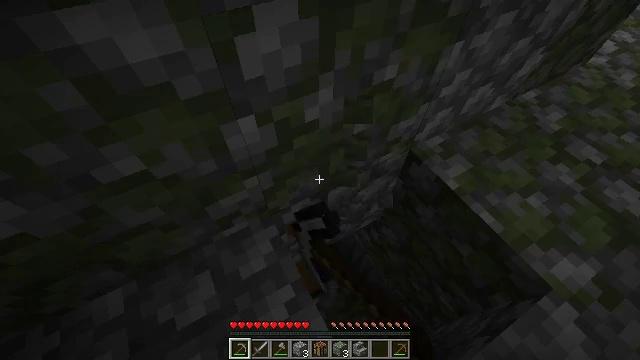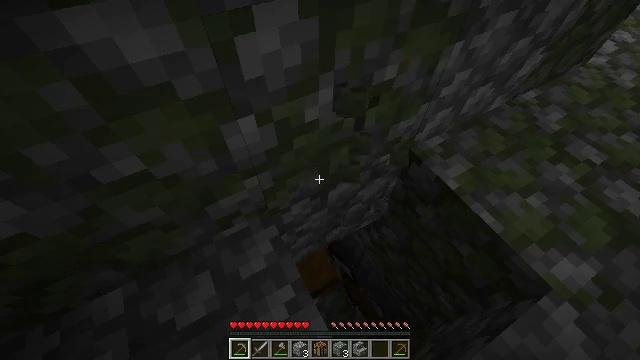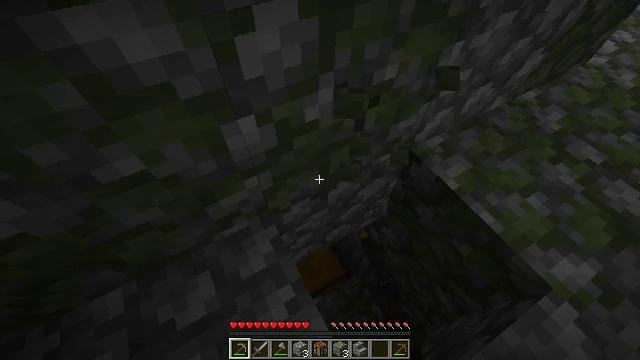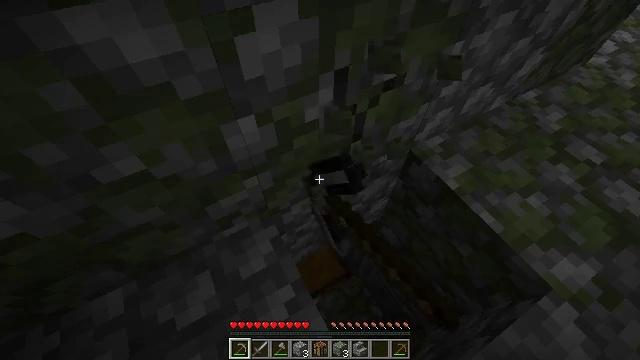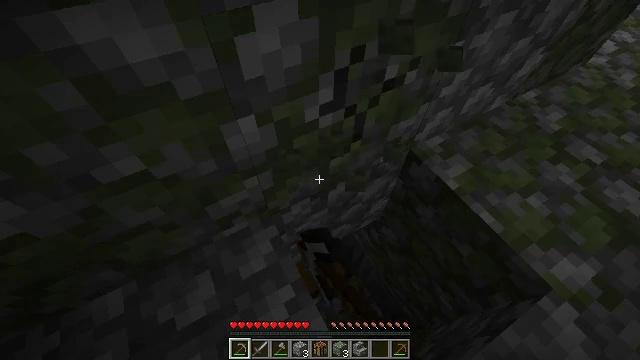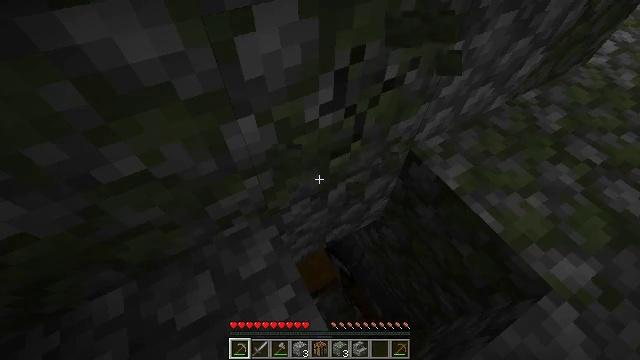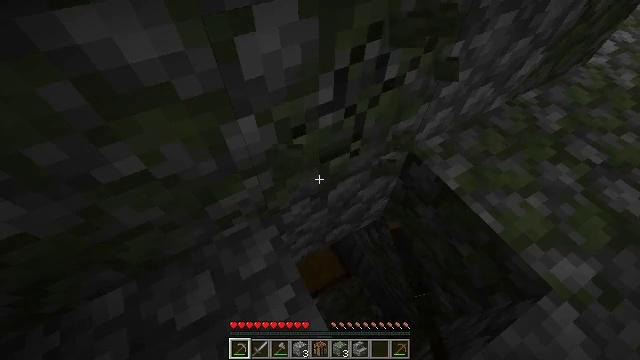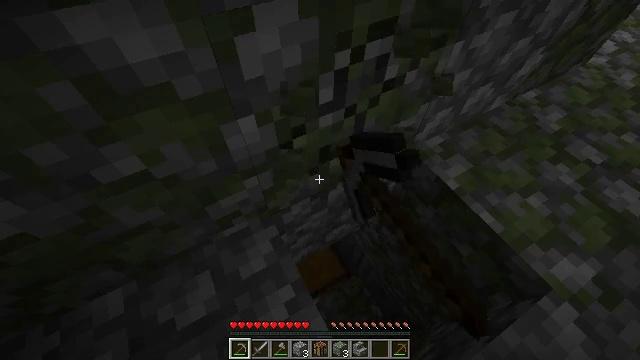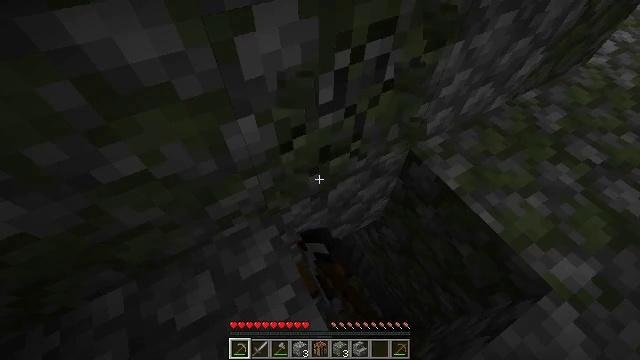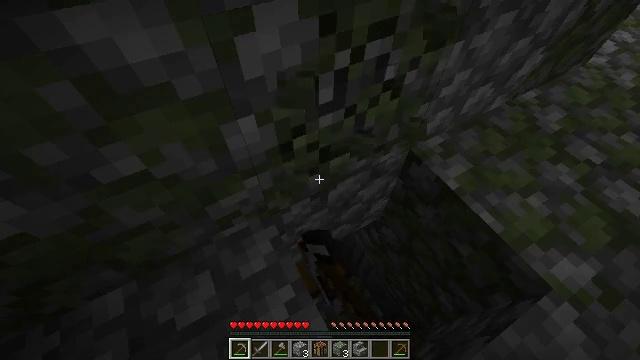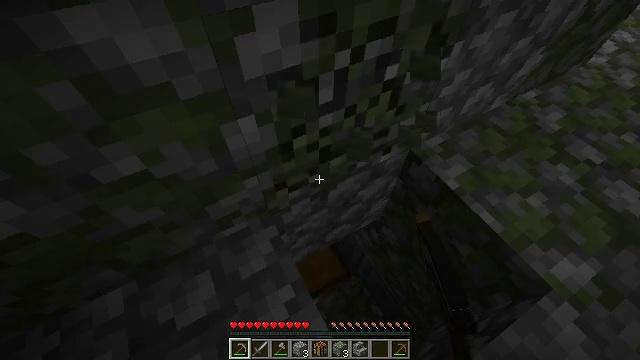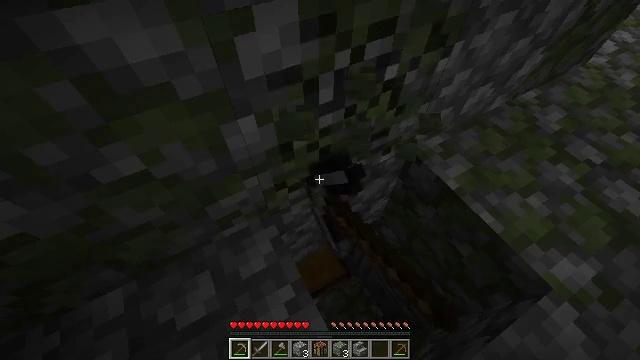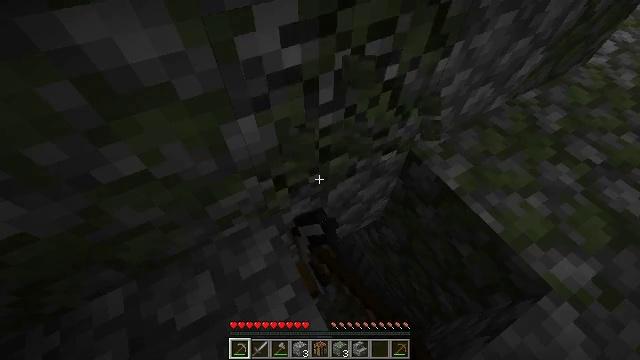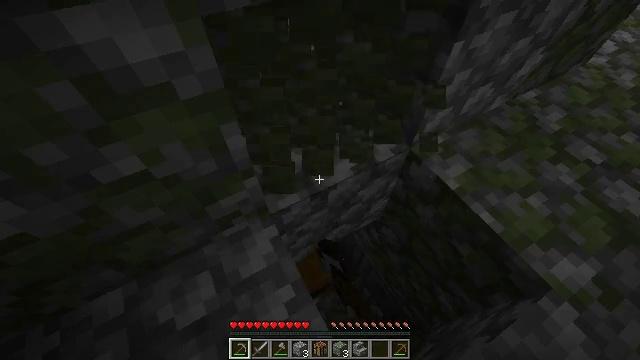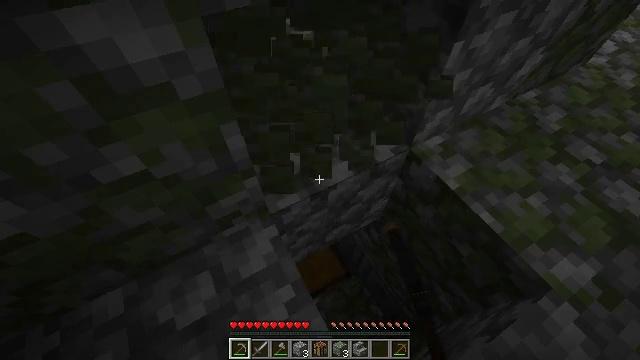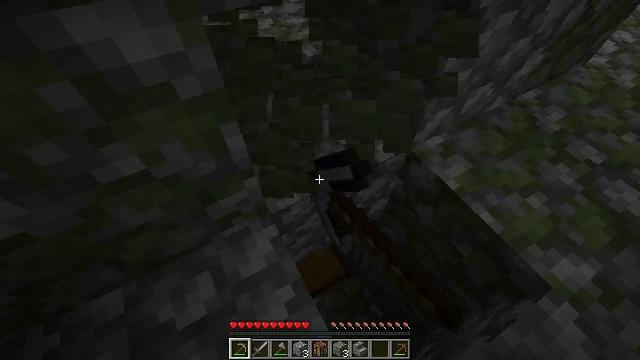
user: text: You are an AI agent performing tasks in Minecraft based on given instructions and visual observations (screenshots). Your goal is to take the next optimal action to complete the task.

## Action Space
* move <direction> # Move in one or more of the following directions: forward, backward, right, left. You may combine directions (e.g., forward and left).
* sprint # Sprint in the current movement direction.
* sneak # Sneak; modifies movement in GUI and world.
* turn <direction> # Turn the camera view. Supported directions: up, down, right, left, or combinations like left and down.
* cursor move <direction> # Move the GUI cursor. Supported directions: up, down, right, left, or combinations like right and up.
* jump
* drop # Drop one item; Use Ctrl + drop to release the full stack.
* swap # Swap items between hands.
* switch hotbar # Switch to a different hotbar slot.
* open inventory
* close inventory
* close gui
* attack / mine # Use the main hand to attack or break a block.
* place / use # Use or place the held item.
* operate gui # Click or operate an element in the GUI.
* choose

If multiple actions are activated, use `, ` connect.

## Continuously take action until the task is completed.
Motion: motion action
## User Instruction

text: Extract mossy cobblestone using a pickaxe.
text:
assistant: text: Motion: sneak, attack / mine
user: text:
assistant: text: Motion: sneak, attack / mine
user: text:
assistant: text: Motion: sneak, attack / mine
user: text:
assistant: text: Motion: sneak, attack / mine
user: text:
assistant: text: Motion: sneak, attack / mine
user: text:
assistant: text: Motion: sneak, attack / mine
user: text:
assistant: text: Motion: sneak, attack / mine
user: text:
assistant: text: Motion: sneak, attack / mine
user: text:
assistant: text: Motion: sneak, attack / mine
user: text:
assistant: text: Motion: sneak, attack / mine
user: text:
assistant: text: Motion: sneak, attack / mine
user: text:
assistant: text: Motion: sneak, attack / mine
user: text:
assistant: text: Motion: sneak, attack / mine
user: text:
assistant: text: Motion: sneak, attack / mine
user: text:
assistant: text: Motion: sneak, attack / mine
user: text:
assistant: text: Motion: sneak, attack / mine
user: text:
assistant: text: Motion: sneak, attack / mine
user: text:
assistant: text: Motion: sneak, attack / mine